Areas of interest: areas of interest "Ink Factory Residential Community"
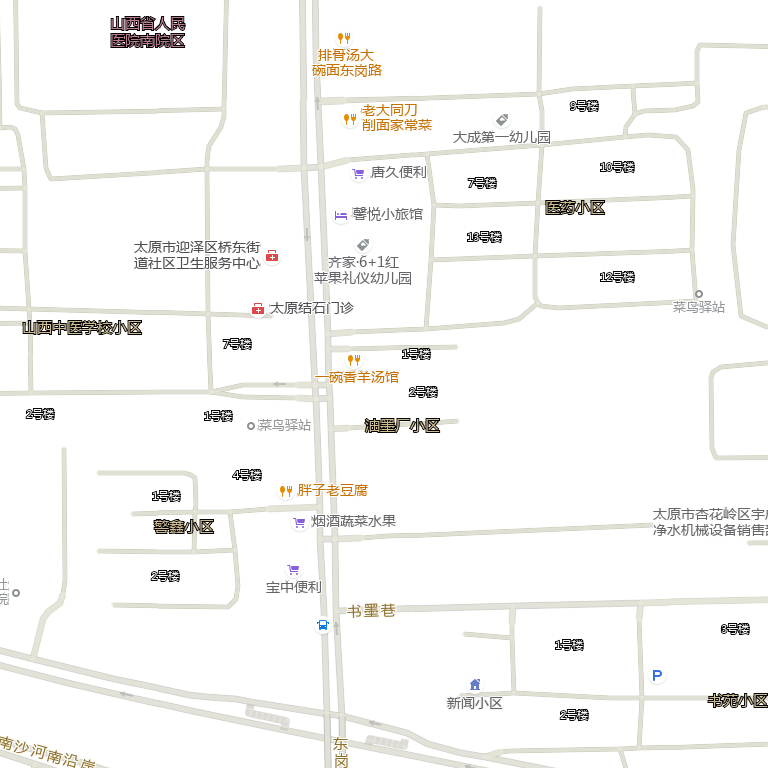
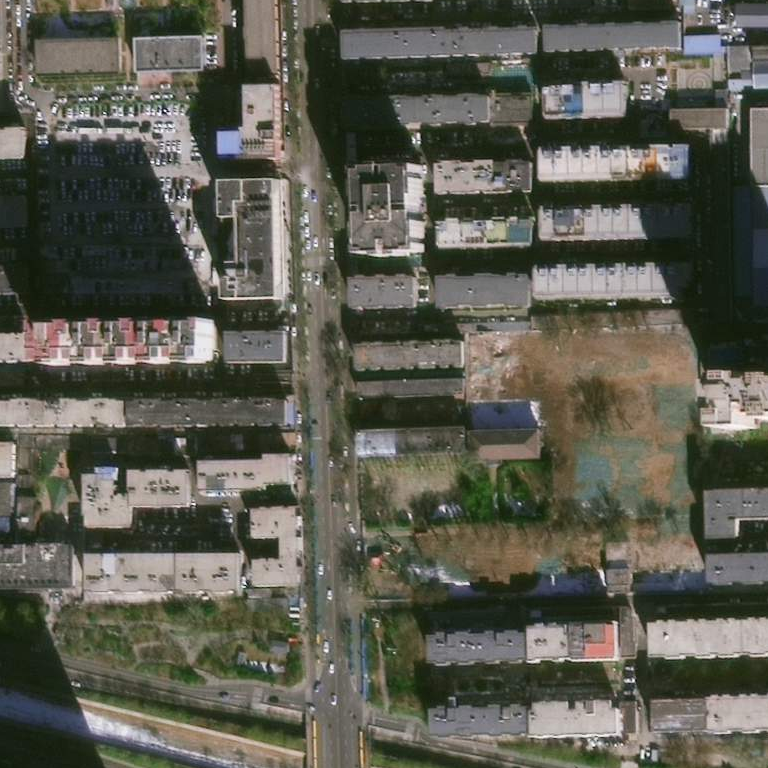